Question: I have an XML file and part of the node tree is as the following...

I have a template for the par node and within it I must sum the par elements between a range of holeNumbers, the following is part of my code but it isn't working at all and I'm not sure how to reference and sum the par elements based on the attribute values (the sum of the hole values 10-18 should be summed under the in column in the table below)...
'''
<xsl:when test="@holeNumber = 18">
<td class="sub"><xsl:value-of select="sum(.[@holeNumber > 9 and @holeNumber
&lt; 18])" /></td>
<td class="final"><xsl:value-of select="sum(//par)" /></td>
</xsl:when>
'''
My table currently looks as the following...
'''
hole |1 |2 |3 |4 |5 |6 |7 |8 |9 | out |10 |11 |12 |13 |14 |15 |16 |17 |18 | in
|4 |4 |5 |3 |4 |4 |5 |3 |4 | |4 |5 |4 |3 |4 |5 |4 |3 |4 |
'''
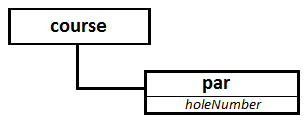
Answer: Assuming '<par>' is the context node for this test, it seems seems you're running the sum() function on just this '<par>' element (I guess the result you're seeing is just the value of the currently selected '<par>' element?).
I think it's just a matter of selecting the right nodes for the sum() function, i.e. all '<par>' nodes:
'''
<td class="sub"><xsl:value-of select="sum(//par[@holeNumber > 9 and @holeNumber
&lt; 18])" /></td>
'''
Still, this is more or less guesswork, since it would be much more informative if you just posted a relevant snippet of the XML source (instead of an image), and of the incorrect output. Would make your problem easier to grasp for golf-illiterates.